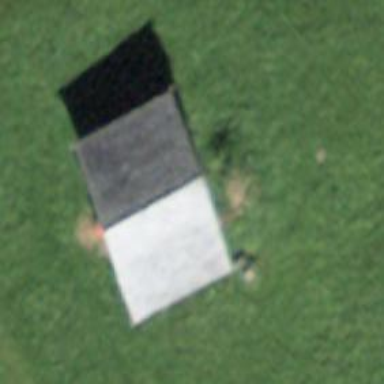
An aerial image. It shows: Barn.